Interaction volume radius: 10 \u00c5
Interaction volume height: 15 \u00c5
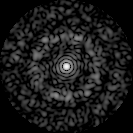
Disorder parameter: 0.8583